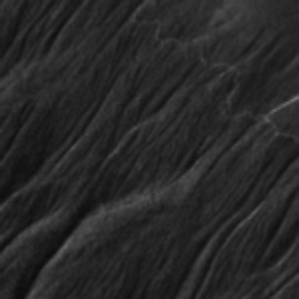
Label: frost